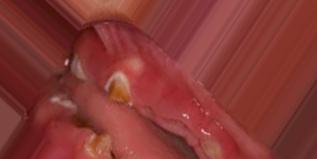
Condition: Caries